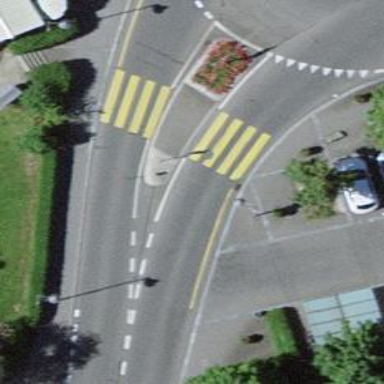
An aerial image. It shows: Footway located on traffic island.